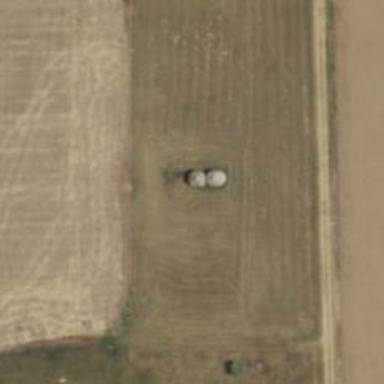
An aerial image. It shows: Silo.